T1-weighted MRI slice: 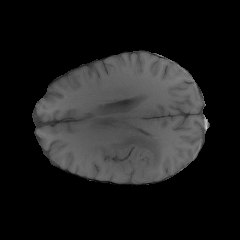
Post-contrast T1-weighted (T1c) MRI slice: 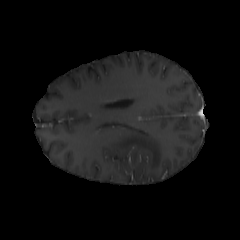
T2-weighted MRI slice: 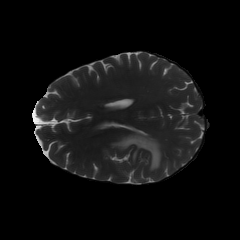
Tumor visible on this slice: yes